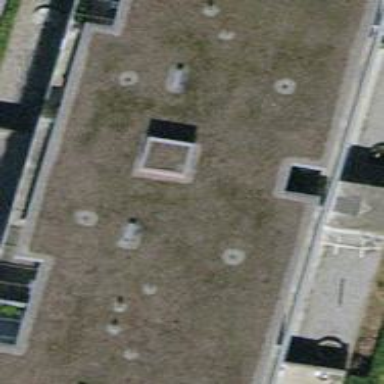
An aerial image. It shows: Flat-roofed apartment building.